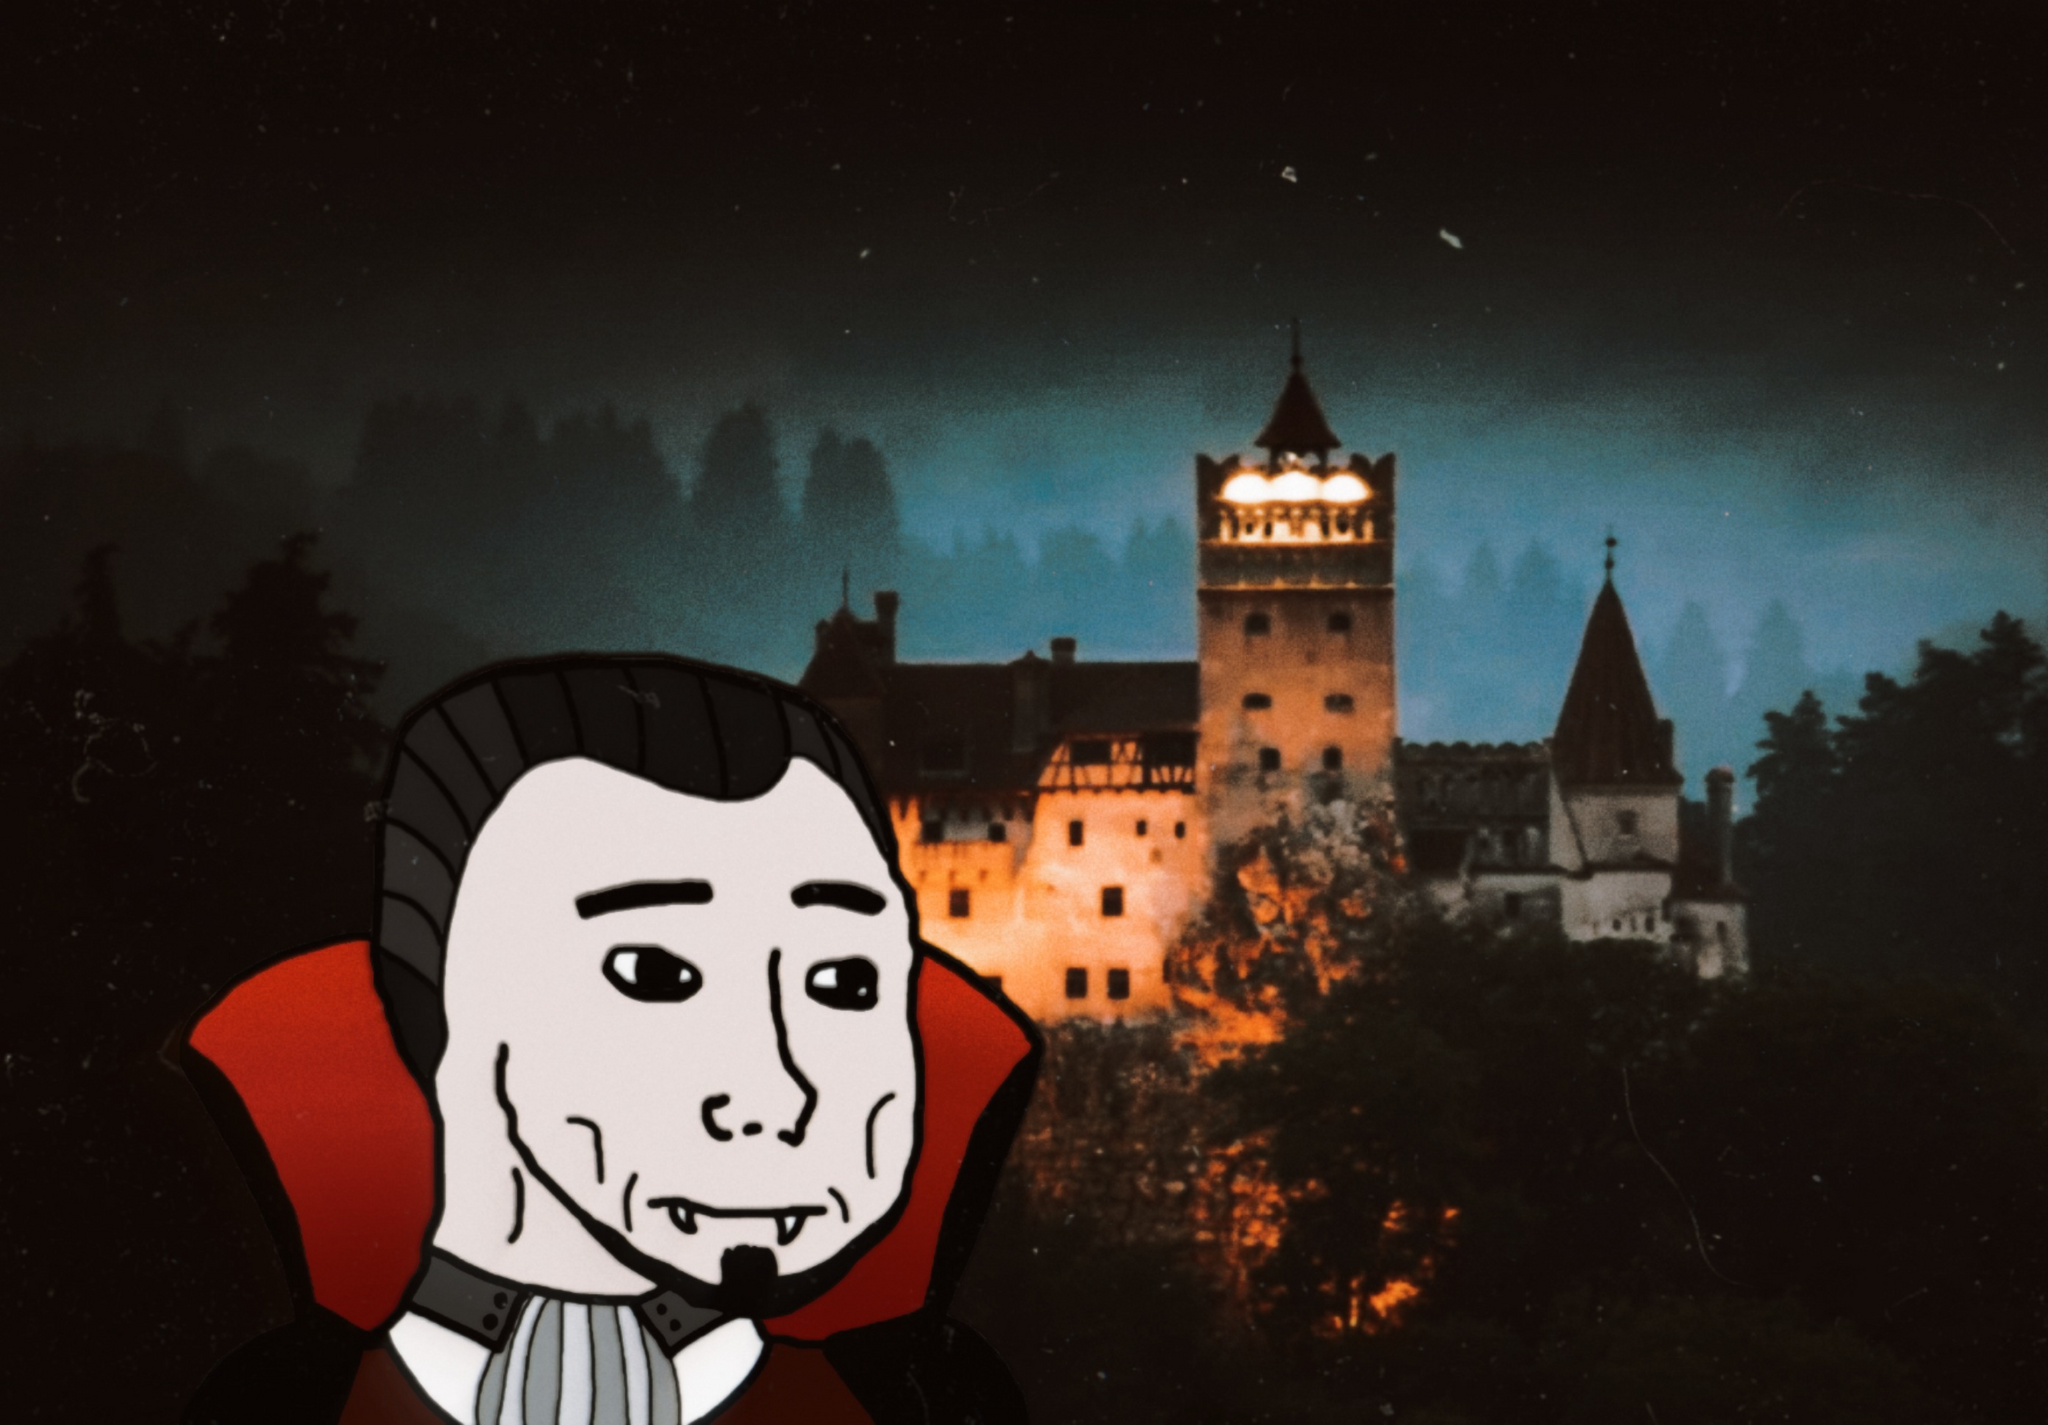
Label: 5_Wojak_with_Background